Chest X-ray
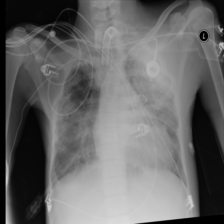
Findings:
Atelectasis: negative
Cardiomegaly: negative
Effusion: negative
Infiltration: positive
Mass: positive
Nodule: negative
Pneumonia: negative
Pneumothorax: negative
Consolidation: negative
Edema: negative
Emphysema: negative
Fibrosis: negative
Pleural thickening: negative
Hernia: negative